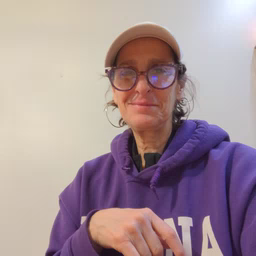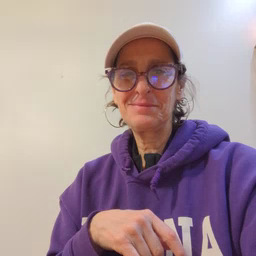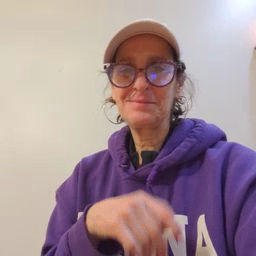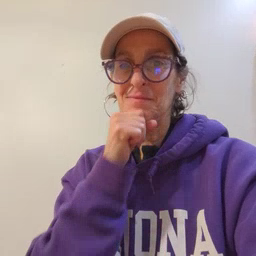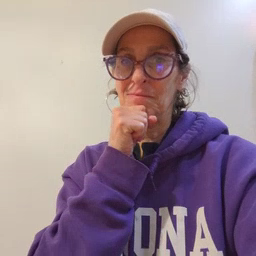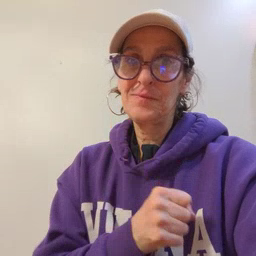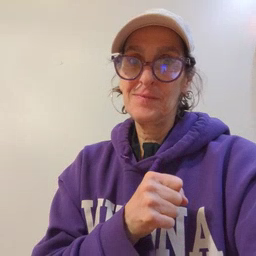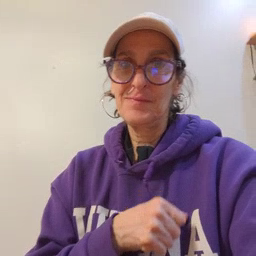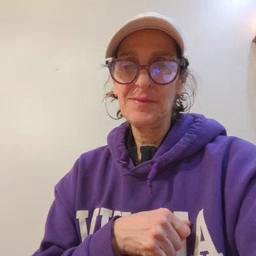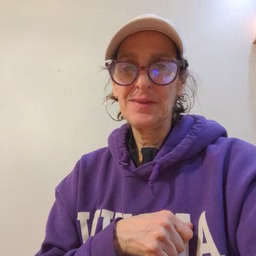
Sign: old